Interaction volume radius: 5 \u00c5
Interaction volume height: 15 \u00c5
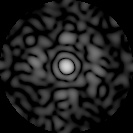
Disorder parameter: 0.8138